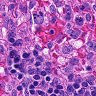
Metastatic tissue present: no